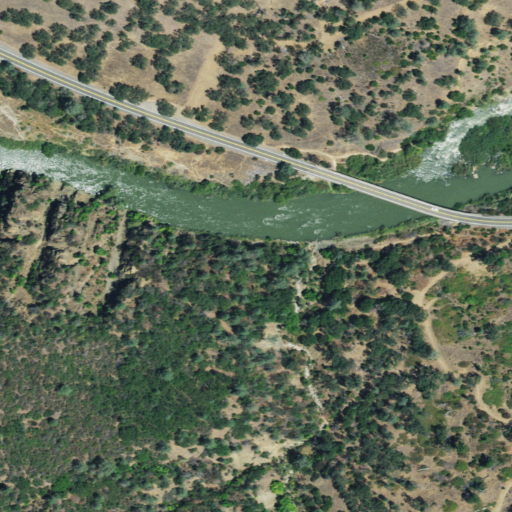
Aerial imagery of valley in California named Pocket Gulch containing grassland, shrub, low intensity development, open development, open water, medium intensity development, mixed forest, and evergreen forest